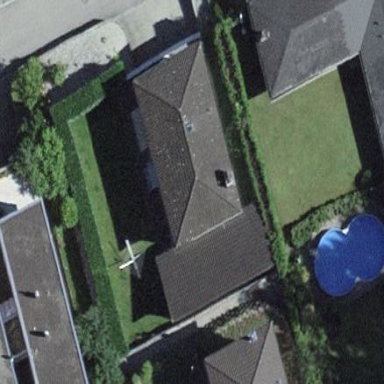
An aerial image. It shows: Simple house.